Question: I have set out to learn using <URL>.
I followed the instructions, installed the libraries and compiled the tutorial source code and when I tried to run it I got:
> Failed to open GLFW window. If you have an Intel GPU, they are not 3.3
compatible. Try the 2.1 version of the tutorials.
So I checked out the <URL>:

However I do not fully understand this advice fully. I have a 5 year old laptop with Ubuntu 13.10 and a . According to the FAQ OpenGl
3.3 is not supported for me. The FAQ suggests that I learn OpenGl 3.3 anyhow.
But how can I learn it ?
Is there a way to somehow on older hardware?
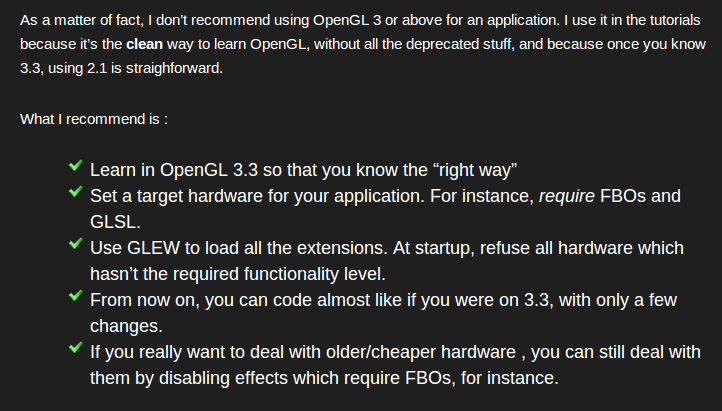
Answer: I think the sad truth is that you have to update your hardware. It's relatively cheap on desktop computers (3.3 GPUs can be get for coffee money, really), but on mobile you are more limited, I guess.
The emulators available like ANGLE or the ARM MALI one focus on ES mostly, and in the latter case require 3.2/3.3 support anyway.
That being said, you absolutely can learn OpenGL without running the code, altough it's certainly less fun. Aside from GL2.1, I'd explore WebGL too; maybe it's not cutting edge, but it's fun enough for a lot of people to dig it.